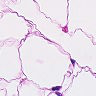
Metastatic tissue present: no